Question: My working platform is:
'''
Distributor ID: Debian
Description: Debian GNU/Linux 8.1 (jessie)
Release: 8.1
Codename: jessie
'''
I have installed vim-r-plugin for editing and running R programs. Everything looks fine but launch some R help document such as:

Does somebody know what's the reason and how to fix it?
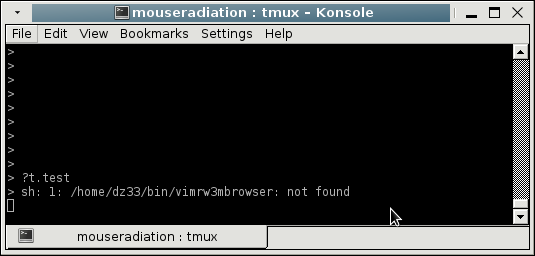
Answer: If you type 'getOption("help_type")' it will be either '"html"' or '"text"'. If it is '"html"' then it tries to open help in the browser. Here the browser it is trying to open doesn't seem to exist. You can change the browser by typing the command 'options(browser = "firefox")'.
If you're using Debian Jessie you might need to use 'options(browser = "iceweasel")'.
If you instead want to get help to display in the terminal, type 'options(help_type = "text")'.
To make your desired options happen automatically every time you start R, put your desired 'options()' settings in your '~/.Rprofile'.